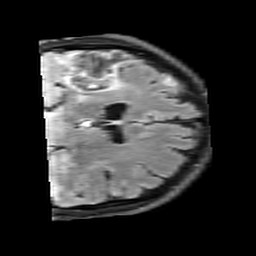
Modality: FLAIR
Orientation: coronal
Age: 49
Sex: male
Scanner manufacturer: siemens
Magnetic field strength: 3 T
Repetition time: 9 s
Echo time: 0.098 s